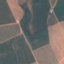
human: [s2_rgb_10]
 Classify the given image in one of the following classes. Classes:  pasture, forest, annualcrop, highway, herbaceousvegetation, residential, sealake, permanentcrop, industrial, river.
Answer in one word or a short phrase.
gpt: PermanentCrop